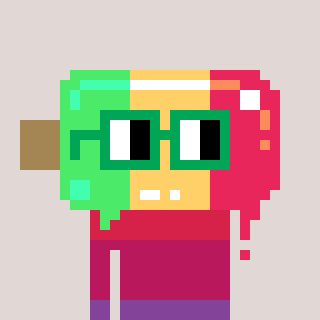
a pixel art character with square green glasses, a icepop-shaped head and a bluegrey-colored body on a warm background